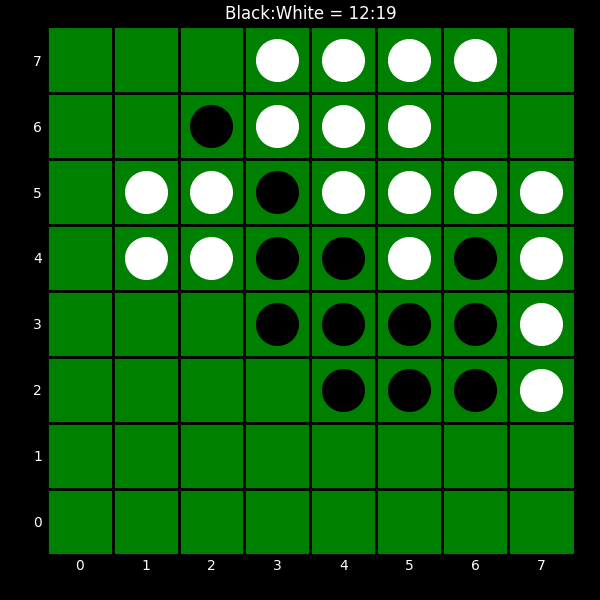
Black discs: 12
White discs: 19